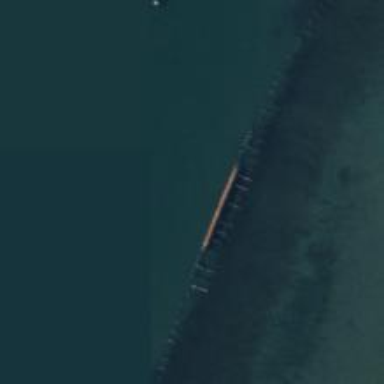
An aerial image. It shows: Ruined pier structure.